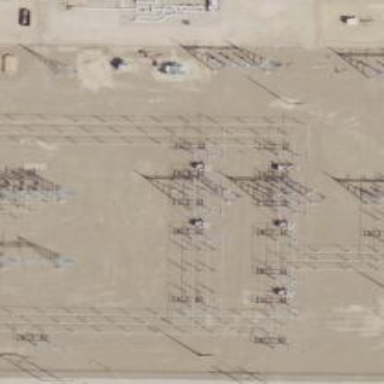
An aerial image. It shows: Switch for power supply.